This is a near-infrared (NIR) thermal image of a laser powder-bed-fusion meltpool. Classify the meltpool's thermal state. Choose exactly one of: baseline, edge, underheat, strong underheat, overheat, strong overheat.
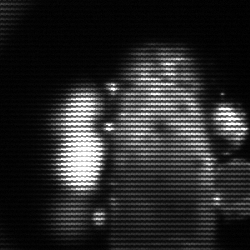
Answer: strong underheat